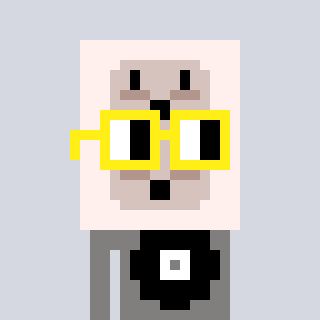
a pixel art character with square yellow glasses, a outlet-shaped head and a bluegrey-colored body on a cool background